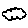
Label: cloud